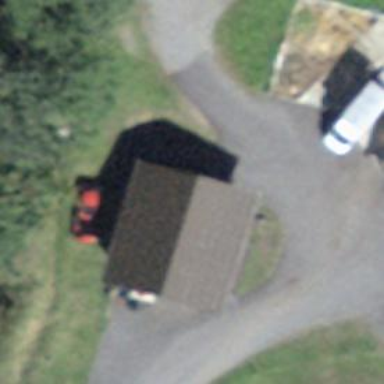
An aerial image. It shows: Shed building.